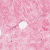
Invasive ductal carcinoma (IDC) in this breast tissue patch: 0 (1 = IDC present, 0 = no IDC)